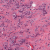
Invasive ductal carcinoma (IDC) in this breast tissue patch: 1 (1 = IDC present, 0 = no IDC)